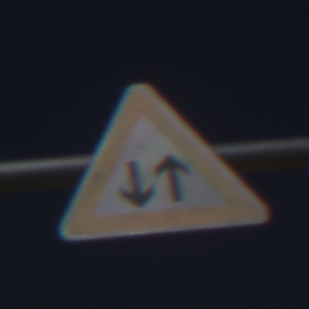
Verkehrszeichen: Gegenverkehr
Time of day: Midday
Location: Outdoor (Nature)
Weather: Clear
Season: NotSpecified
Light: Natural